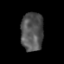
Tissue: lung
Cell type: Myeloid cells
Senescence score: 0.1944
Nuclear area (px): 848
Mean DAPI intensity: 83.193